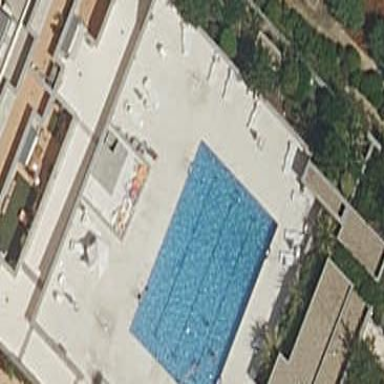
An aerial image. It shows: Swimming pool located in leisure land.